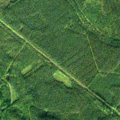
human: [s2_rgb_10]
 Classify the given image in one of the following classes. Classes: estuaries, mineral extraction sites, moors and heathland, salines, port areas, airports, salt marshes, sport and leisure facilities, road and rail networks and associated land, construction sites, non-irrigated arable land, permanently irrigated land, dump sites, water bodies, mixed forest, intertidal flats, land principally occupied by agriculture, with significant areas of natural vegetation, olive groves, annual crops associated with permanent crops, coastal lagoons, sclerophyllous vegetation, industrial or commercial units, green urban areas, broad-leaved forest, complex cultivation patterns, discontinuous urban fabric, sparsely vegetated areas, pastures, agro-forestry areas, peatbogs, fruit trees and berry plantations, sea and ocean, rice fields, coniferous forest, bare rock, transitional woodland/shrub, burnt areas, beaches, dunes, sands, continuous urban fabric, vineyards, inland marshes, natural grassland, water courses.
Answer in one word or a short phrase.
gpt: broad-leaved forest, coniferous forest, mixed forest